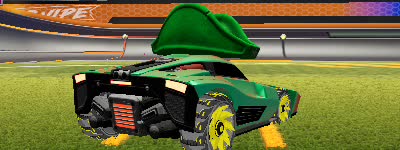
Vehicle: breakout